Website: apple
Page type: billing-address
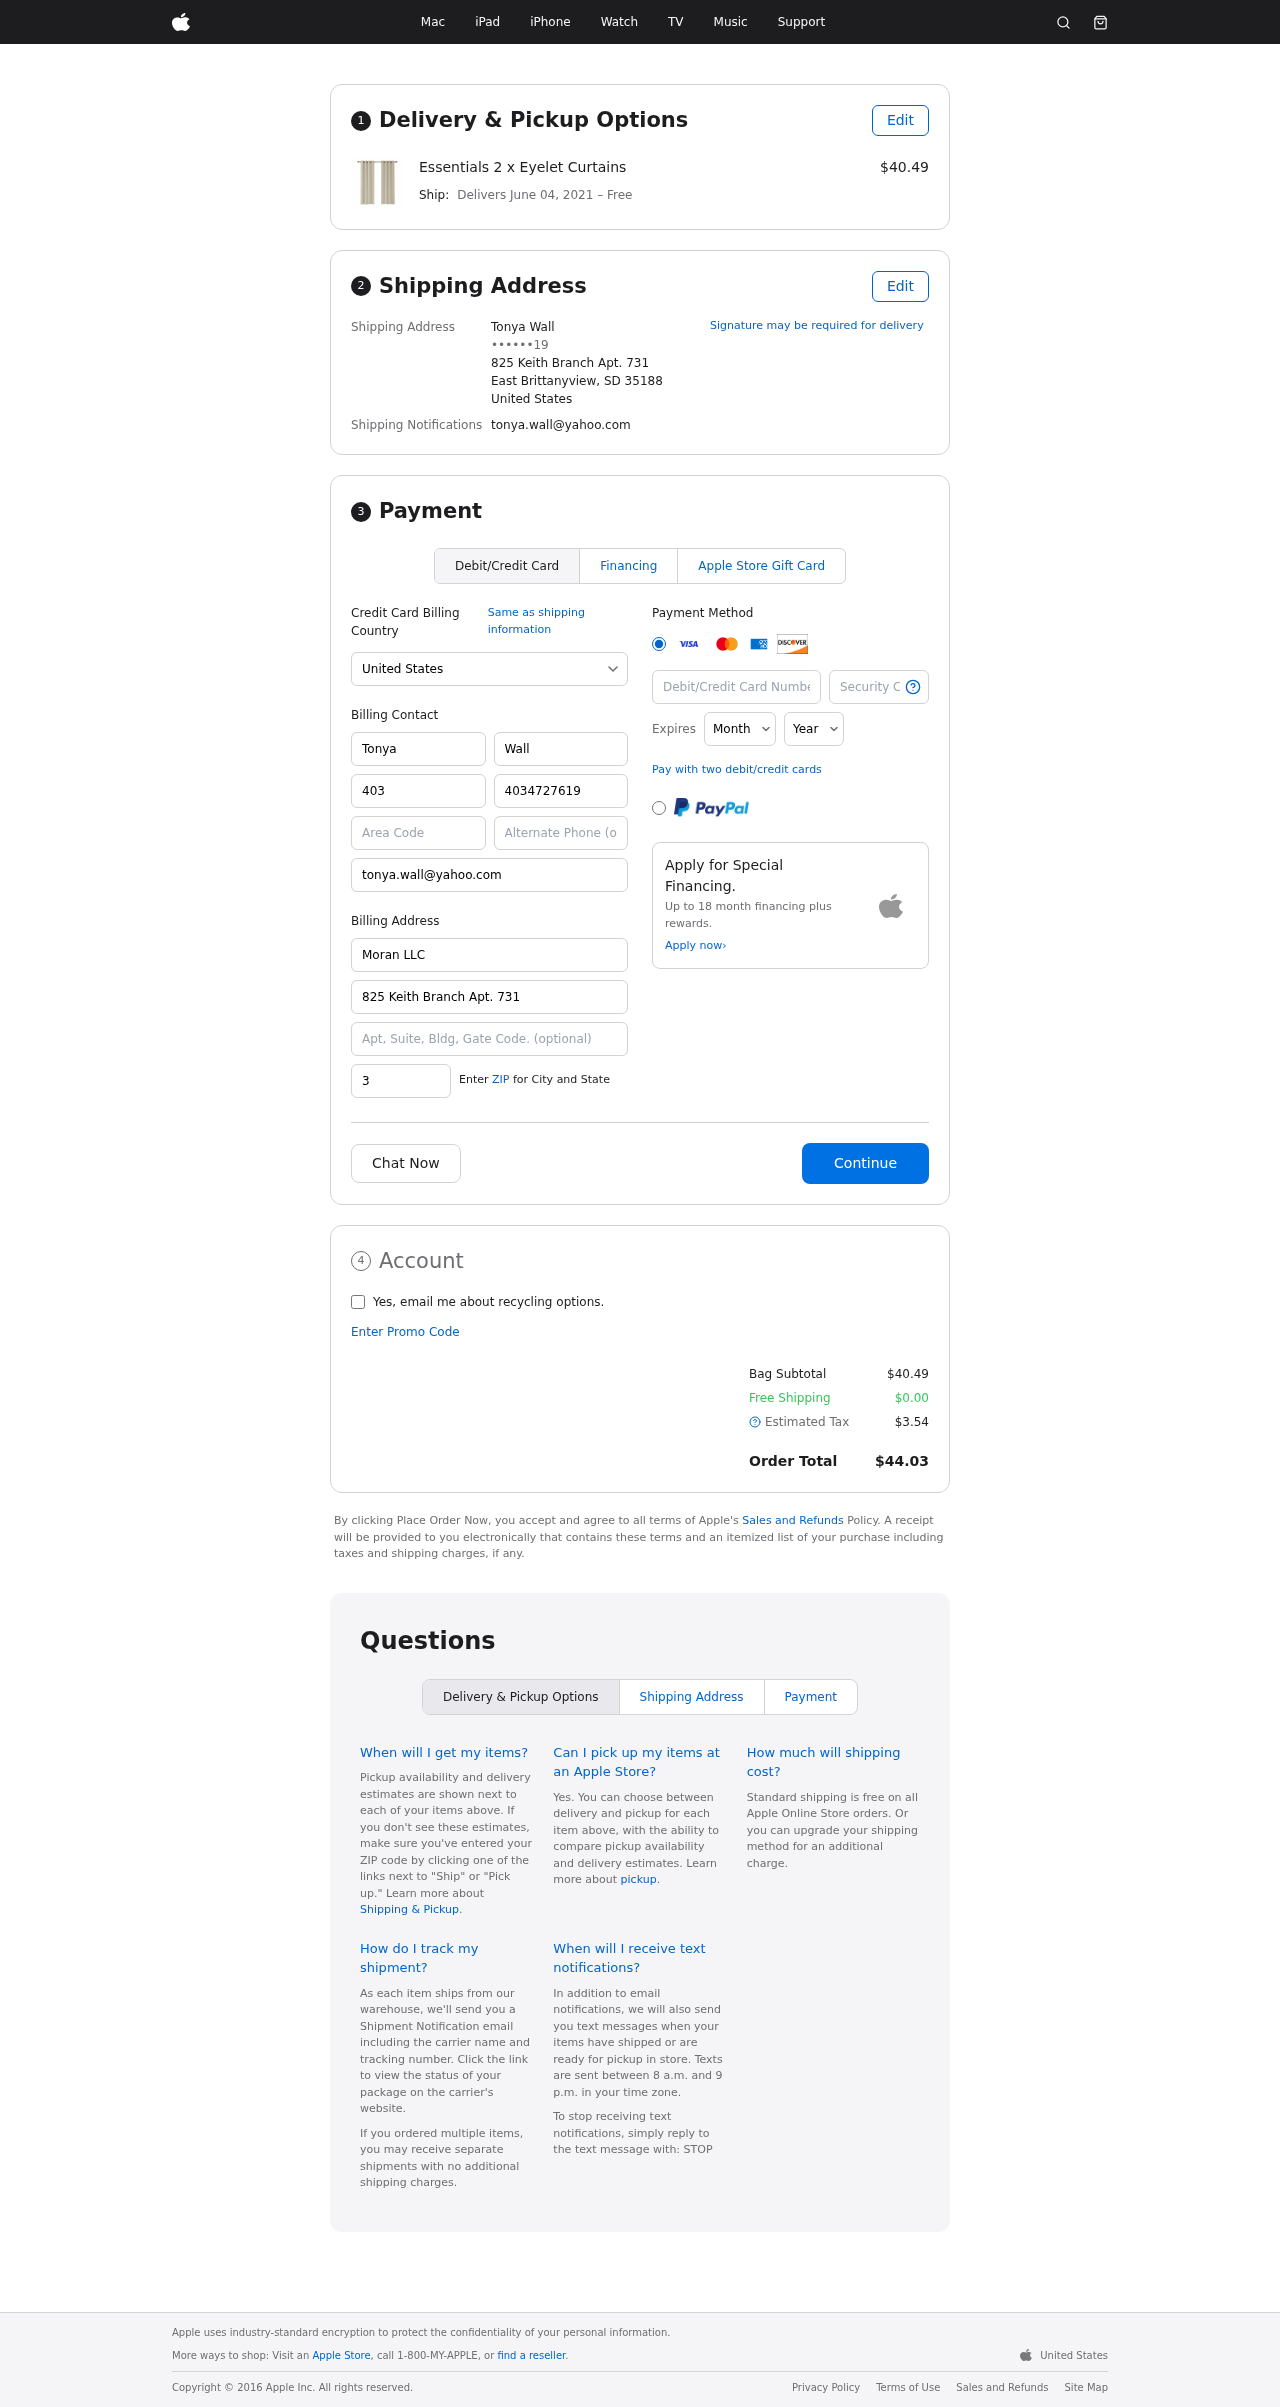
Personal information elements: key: PII_CARD_CVV
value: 267
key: PII_CARD_EXPIRY_MONTH
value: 03
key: PII_CARD_EXPIRY_YEAR
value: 28
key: PII_CARD_NUMBER
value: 2304 0524 2417 3086
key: PII_CITY_STATE_ZIP
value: East Brittanyview, SD 35188
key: PII_COUNTRY
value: United States
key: PII_EMAIL
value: tonya.wall@yahoo.com
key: PII_FULLNAME
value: Tonya Wall
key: PII_STREET
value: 825 Keith Branch Apt. 731
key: PII_PHONE_MASKED
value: ••••••19
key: PII_BILLING_FIRSTNAME
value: Tonya
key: PII_BILLING_LASTNAME
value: Wall
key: PII_BILLING_PHONE_AREA
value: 403
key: PII_BILLING_PHONE
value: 4034727619
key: PII_BILLING_EMAIL
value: tonya.wall@yahoo.com
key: PII_BILLING_COMPANY
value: Moran LLC
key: PII_BILLING_STREET
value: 825 Keith Branch Apt. 731
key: PII_BILLING_POSTCODE
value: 35188
Product elements: key: PRODUCT1_NAME
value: Essentials 2 x Eyelet Curtains
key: PRODUCT1_PRICE
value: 40.49
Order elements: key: ORDER_DELIVERY_DATE
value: June 04, 2021
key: ORDER_SUBTOTAL
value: $40.49
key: ORDER_SHIPPING_COST
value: $0.00
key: ORDER_TAX
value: $3.54
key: ORDER_TOTAL
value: $44.03